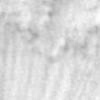
Label: no_change